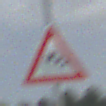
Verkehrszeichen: SeitenwindVonLinks
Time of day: Night
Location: Outdoor (Nature)
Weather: Overcast
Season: NotSpecified
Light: Artificial